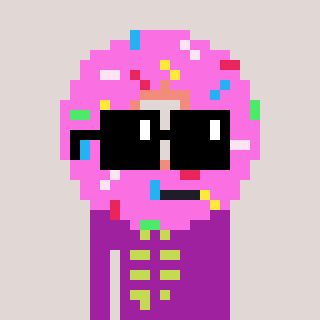
a pixel art character with square black sunglasses, a doughnut-shaped head and a magenta-colored body on a warm background